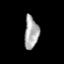
Tissue: prostate
Cell type: T cells
Senescence score: 0.2599
Nuclear area (px): 448
Mean DAPI intensity: 172.214